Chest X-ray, PA view. Patient: 45 years old, sex M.
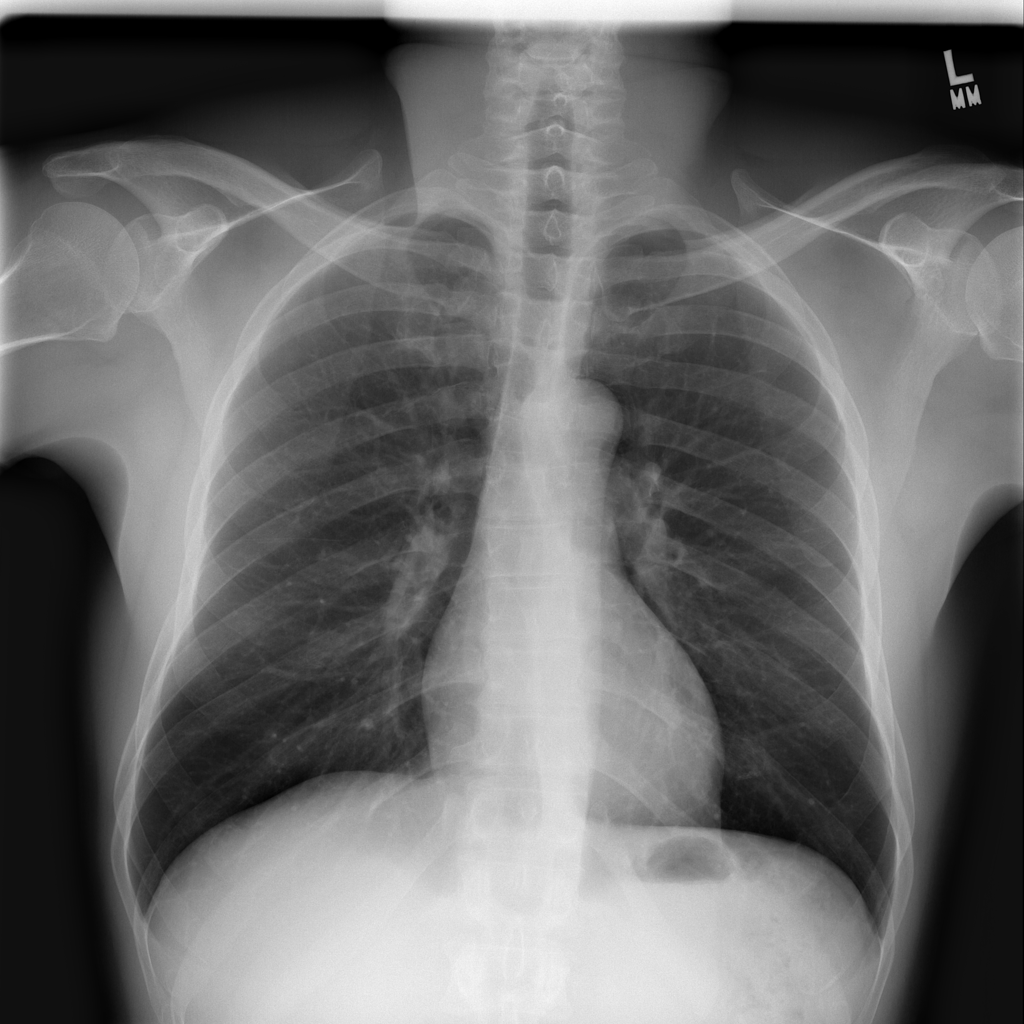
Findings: No Finding